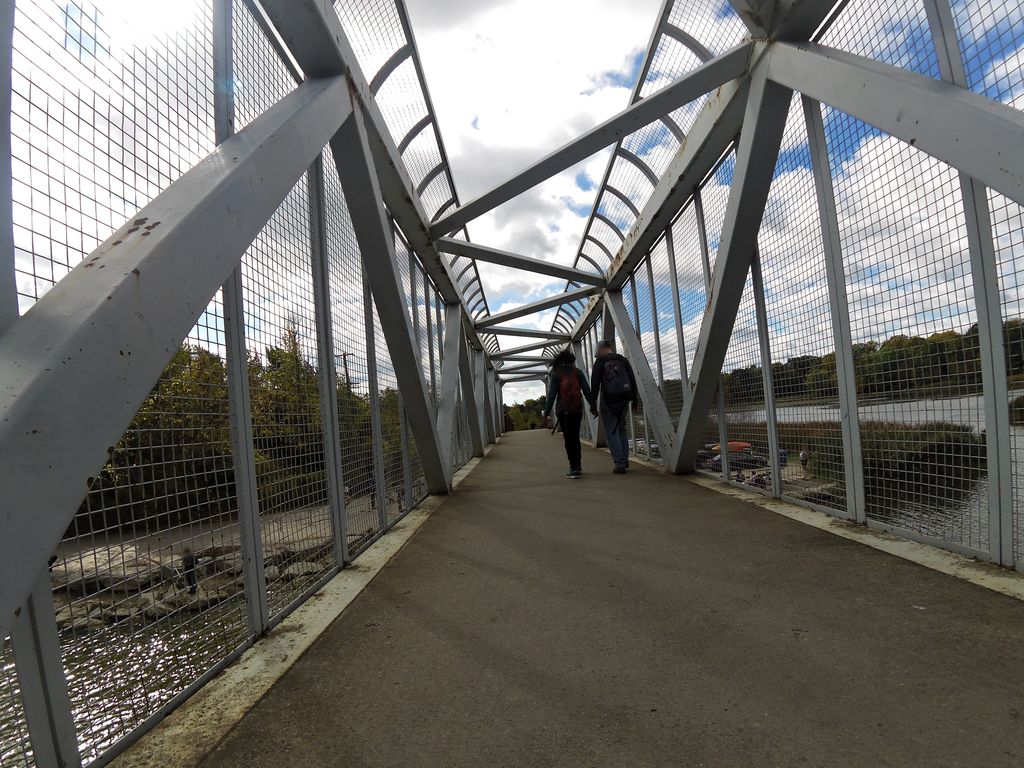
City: toronto